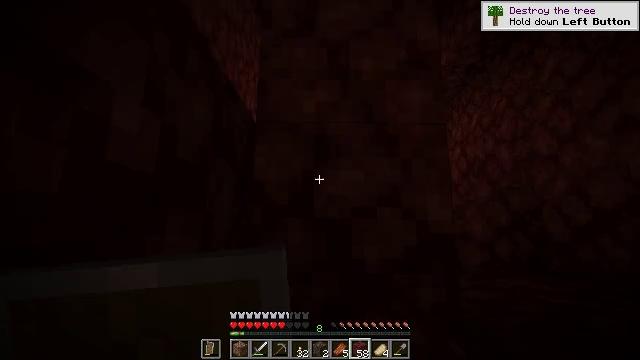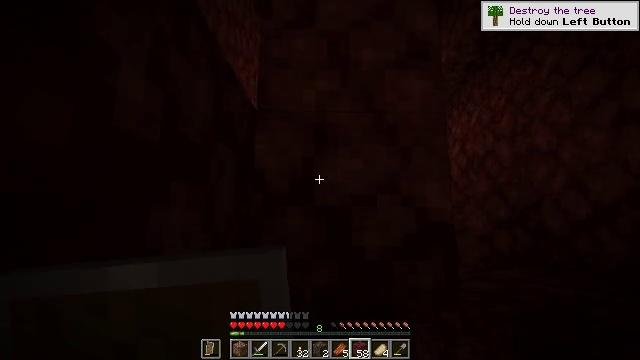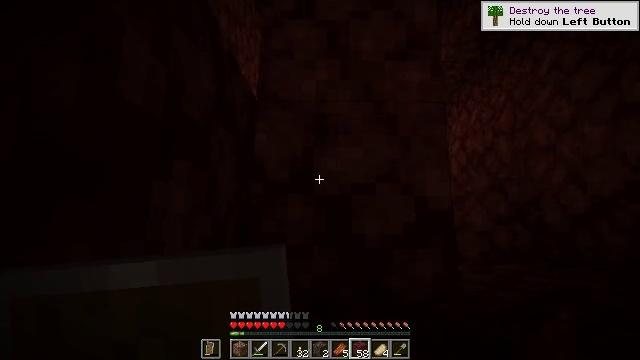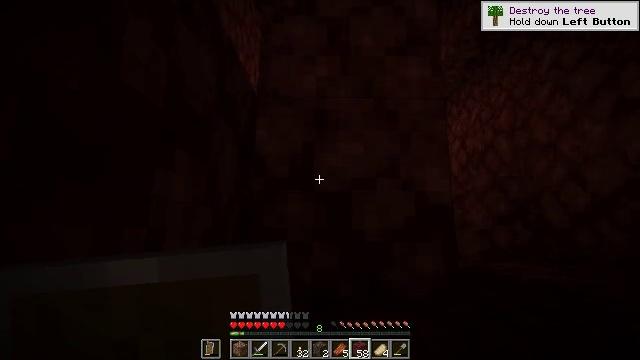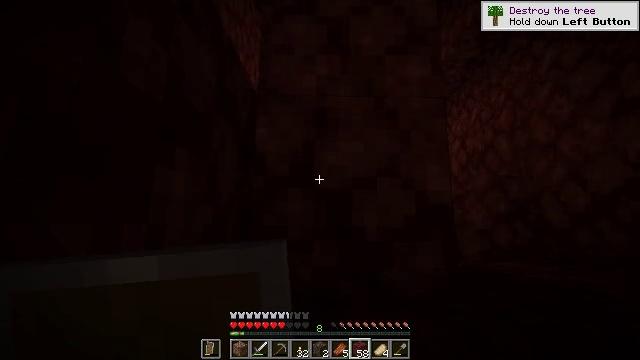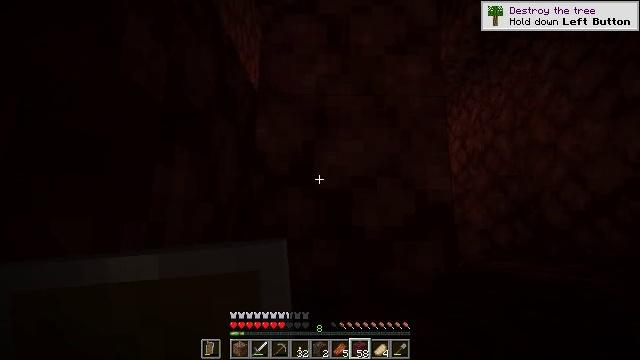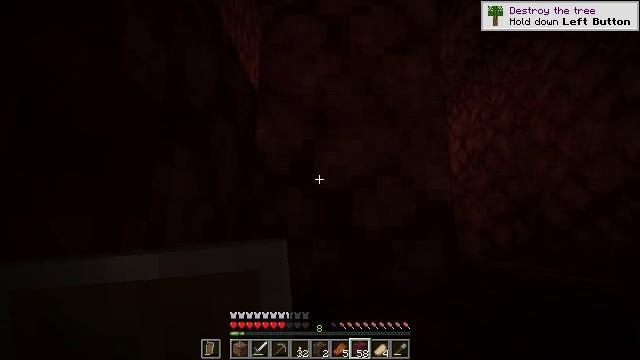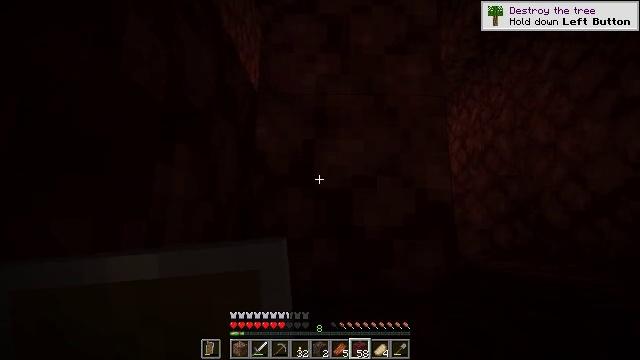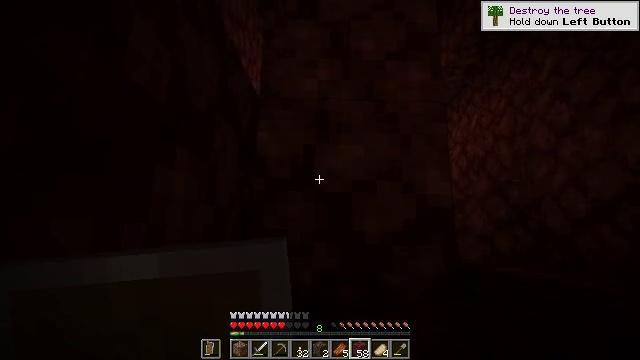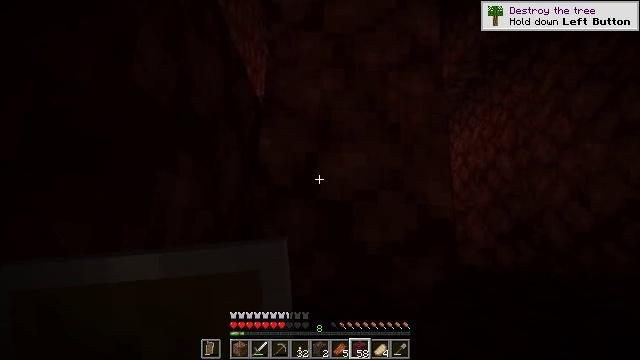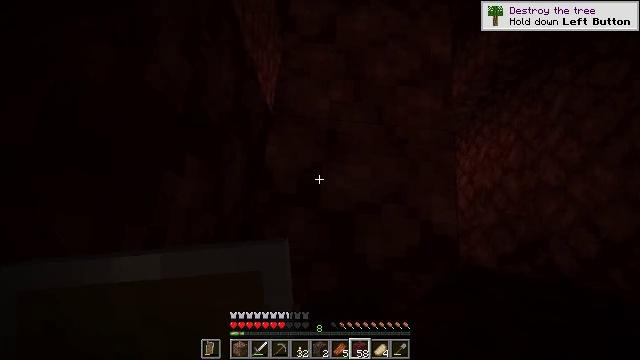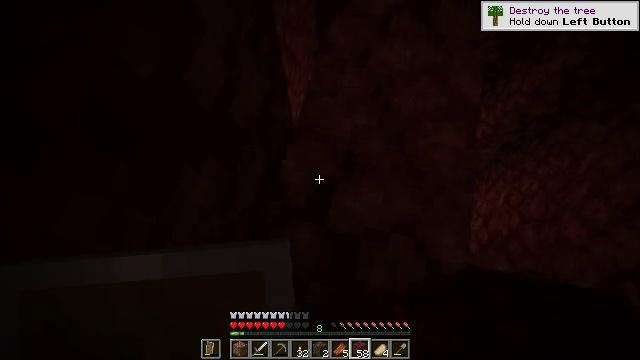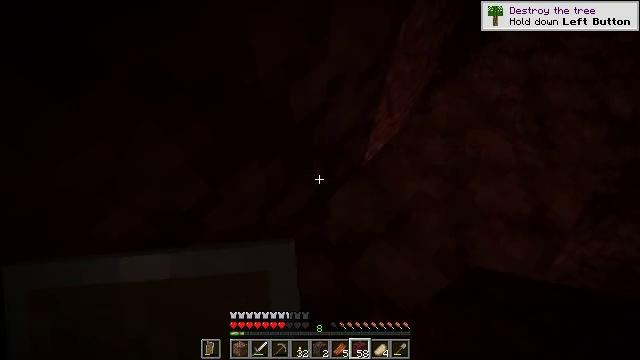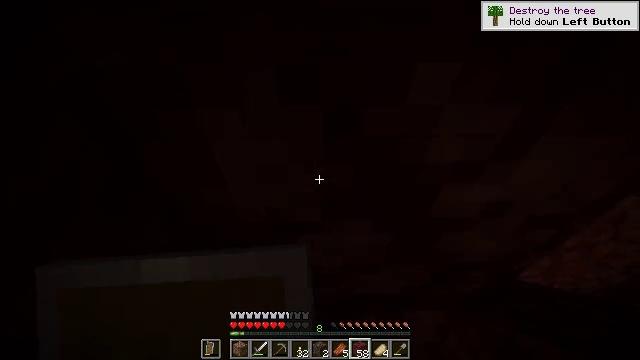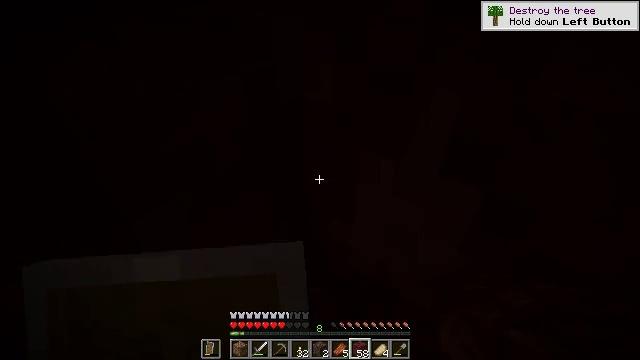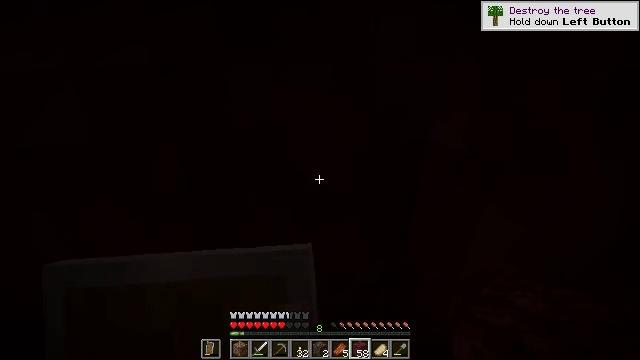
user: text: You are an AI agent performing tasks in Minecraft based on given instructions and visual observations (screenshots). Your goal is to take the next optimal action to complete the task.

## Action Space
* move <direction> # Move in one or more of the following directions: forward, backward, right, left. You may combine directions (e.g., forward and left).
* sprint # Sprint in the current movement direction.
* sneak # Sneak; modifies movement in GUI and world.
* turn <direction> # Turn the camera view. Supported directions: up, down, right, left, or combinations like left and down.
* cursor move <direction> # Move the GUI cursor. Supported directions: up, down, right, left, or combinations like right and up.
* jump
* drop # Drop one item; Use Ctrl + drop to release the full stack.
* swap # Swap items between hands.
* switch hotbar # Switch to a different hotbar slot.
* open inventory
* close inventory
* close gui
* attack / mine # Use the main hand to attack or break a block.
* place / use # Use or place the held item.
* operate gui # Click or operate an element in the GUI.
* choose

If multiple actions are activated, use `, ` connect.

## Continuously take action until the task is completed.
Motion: motion action
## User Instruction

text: Mine the netherrack in the Nether.
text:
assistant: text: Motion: move back, sneak, use / place
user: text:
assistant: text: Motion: move back, sneak, use / place
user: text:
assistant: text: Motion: move back, sneak, use / place
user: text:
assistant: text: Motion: sneak, use / place
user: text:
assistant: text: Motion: sneak
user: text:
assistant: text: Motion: sneak
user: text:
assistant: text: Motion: sneak
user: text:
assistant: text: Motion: sneak, turn up
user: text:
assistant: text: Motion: sneak, turn left and up
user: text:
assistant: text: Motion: sneak, turn left and up
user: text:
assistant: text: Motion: sneak, turn left and up
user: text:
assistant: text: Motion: sneak, turn left and up
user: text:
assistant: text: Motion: sneak, turn left and up
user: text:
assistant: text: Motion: sneak, turn left and up
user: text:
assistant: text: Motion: sneak, turn left and up
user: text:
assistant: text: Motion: sneak, turn left and up
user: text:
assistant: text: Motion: sneak
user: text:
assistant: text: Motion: sneak
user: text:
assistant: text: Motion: sneak, turn down
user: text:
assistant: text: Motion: sneak, turn right
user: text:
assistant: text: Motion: sneak
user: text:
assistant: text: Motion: move back, sneak
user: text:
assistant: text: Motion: move back, sneak
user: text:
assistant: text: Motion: move back, sneak, turn up
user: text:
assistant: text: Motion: move back, sneak, turn left and up
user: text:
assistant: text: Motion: move back, sneak, turn left and up
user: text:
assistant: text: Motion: move back, sneak, turn left and up
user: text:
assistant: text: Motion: move back and move right, sneak, turn left and up
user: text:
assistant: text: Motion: move back and move right, sneak, turn left
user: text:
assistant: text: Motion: move back and move right, sneak